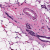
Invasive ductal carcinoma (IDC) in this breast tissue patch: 0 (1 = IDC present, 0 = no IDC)